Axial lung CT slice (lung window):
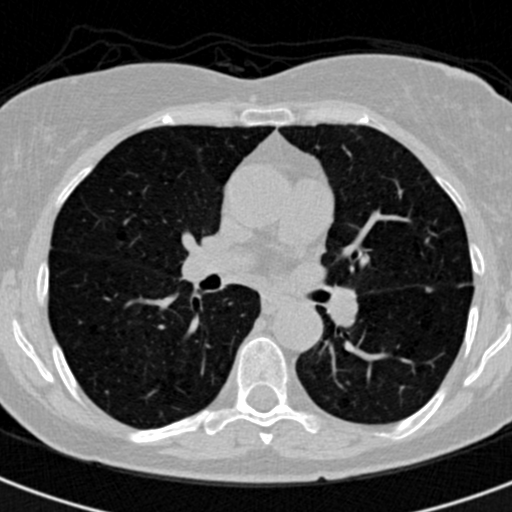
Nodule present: yes
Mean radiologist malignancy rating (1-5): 2.5